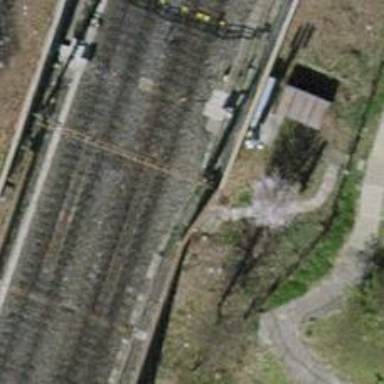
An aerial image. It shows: Retaining wall made of concrete.